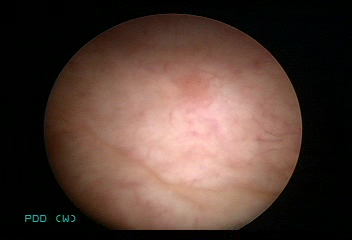
Modality: WLC
Class: Normal mucosa
Bladder cancer association: No